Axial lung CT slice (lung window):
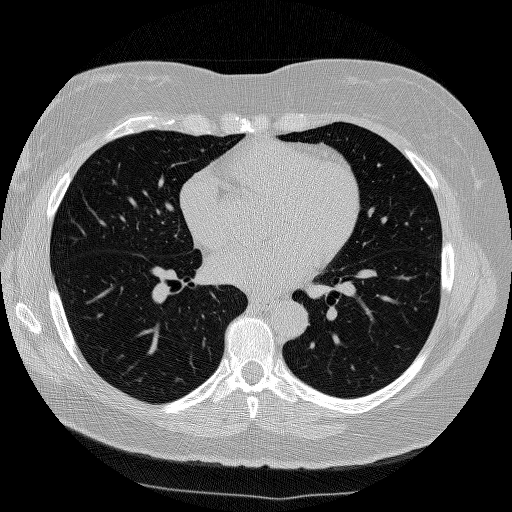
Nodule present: no